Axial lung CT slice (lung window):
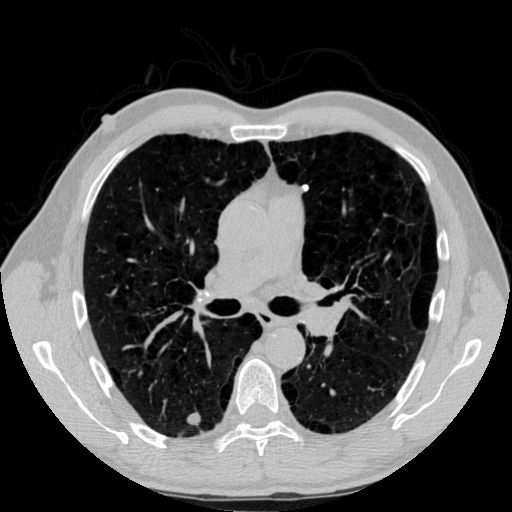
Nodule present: yes
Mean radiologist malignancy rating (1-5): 2.75